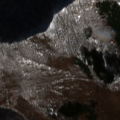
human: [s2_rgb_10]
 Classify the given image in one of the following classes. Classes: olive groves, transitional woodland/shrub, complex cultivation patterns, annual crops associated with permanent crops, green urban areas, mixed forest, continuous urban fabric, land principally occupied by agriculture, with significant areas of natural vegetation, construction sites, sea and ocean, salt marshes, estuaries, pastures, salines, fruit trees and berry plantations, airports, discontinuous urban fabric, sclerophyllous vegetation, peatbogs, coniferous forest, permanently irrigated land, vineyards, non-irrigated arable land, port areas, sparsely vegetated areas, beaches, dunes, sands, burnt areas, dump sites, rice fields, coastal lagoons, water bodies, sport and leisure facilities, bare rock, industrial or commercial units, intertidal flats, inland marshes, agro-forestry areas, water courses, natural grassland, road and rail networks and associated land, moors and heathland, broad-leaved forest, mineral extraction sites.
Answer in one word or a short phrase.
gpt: broad-leaved forest